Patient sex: M
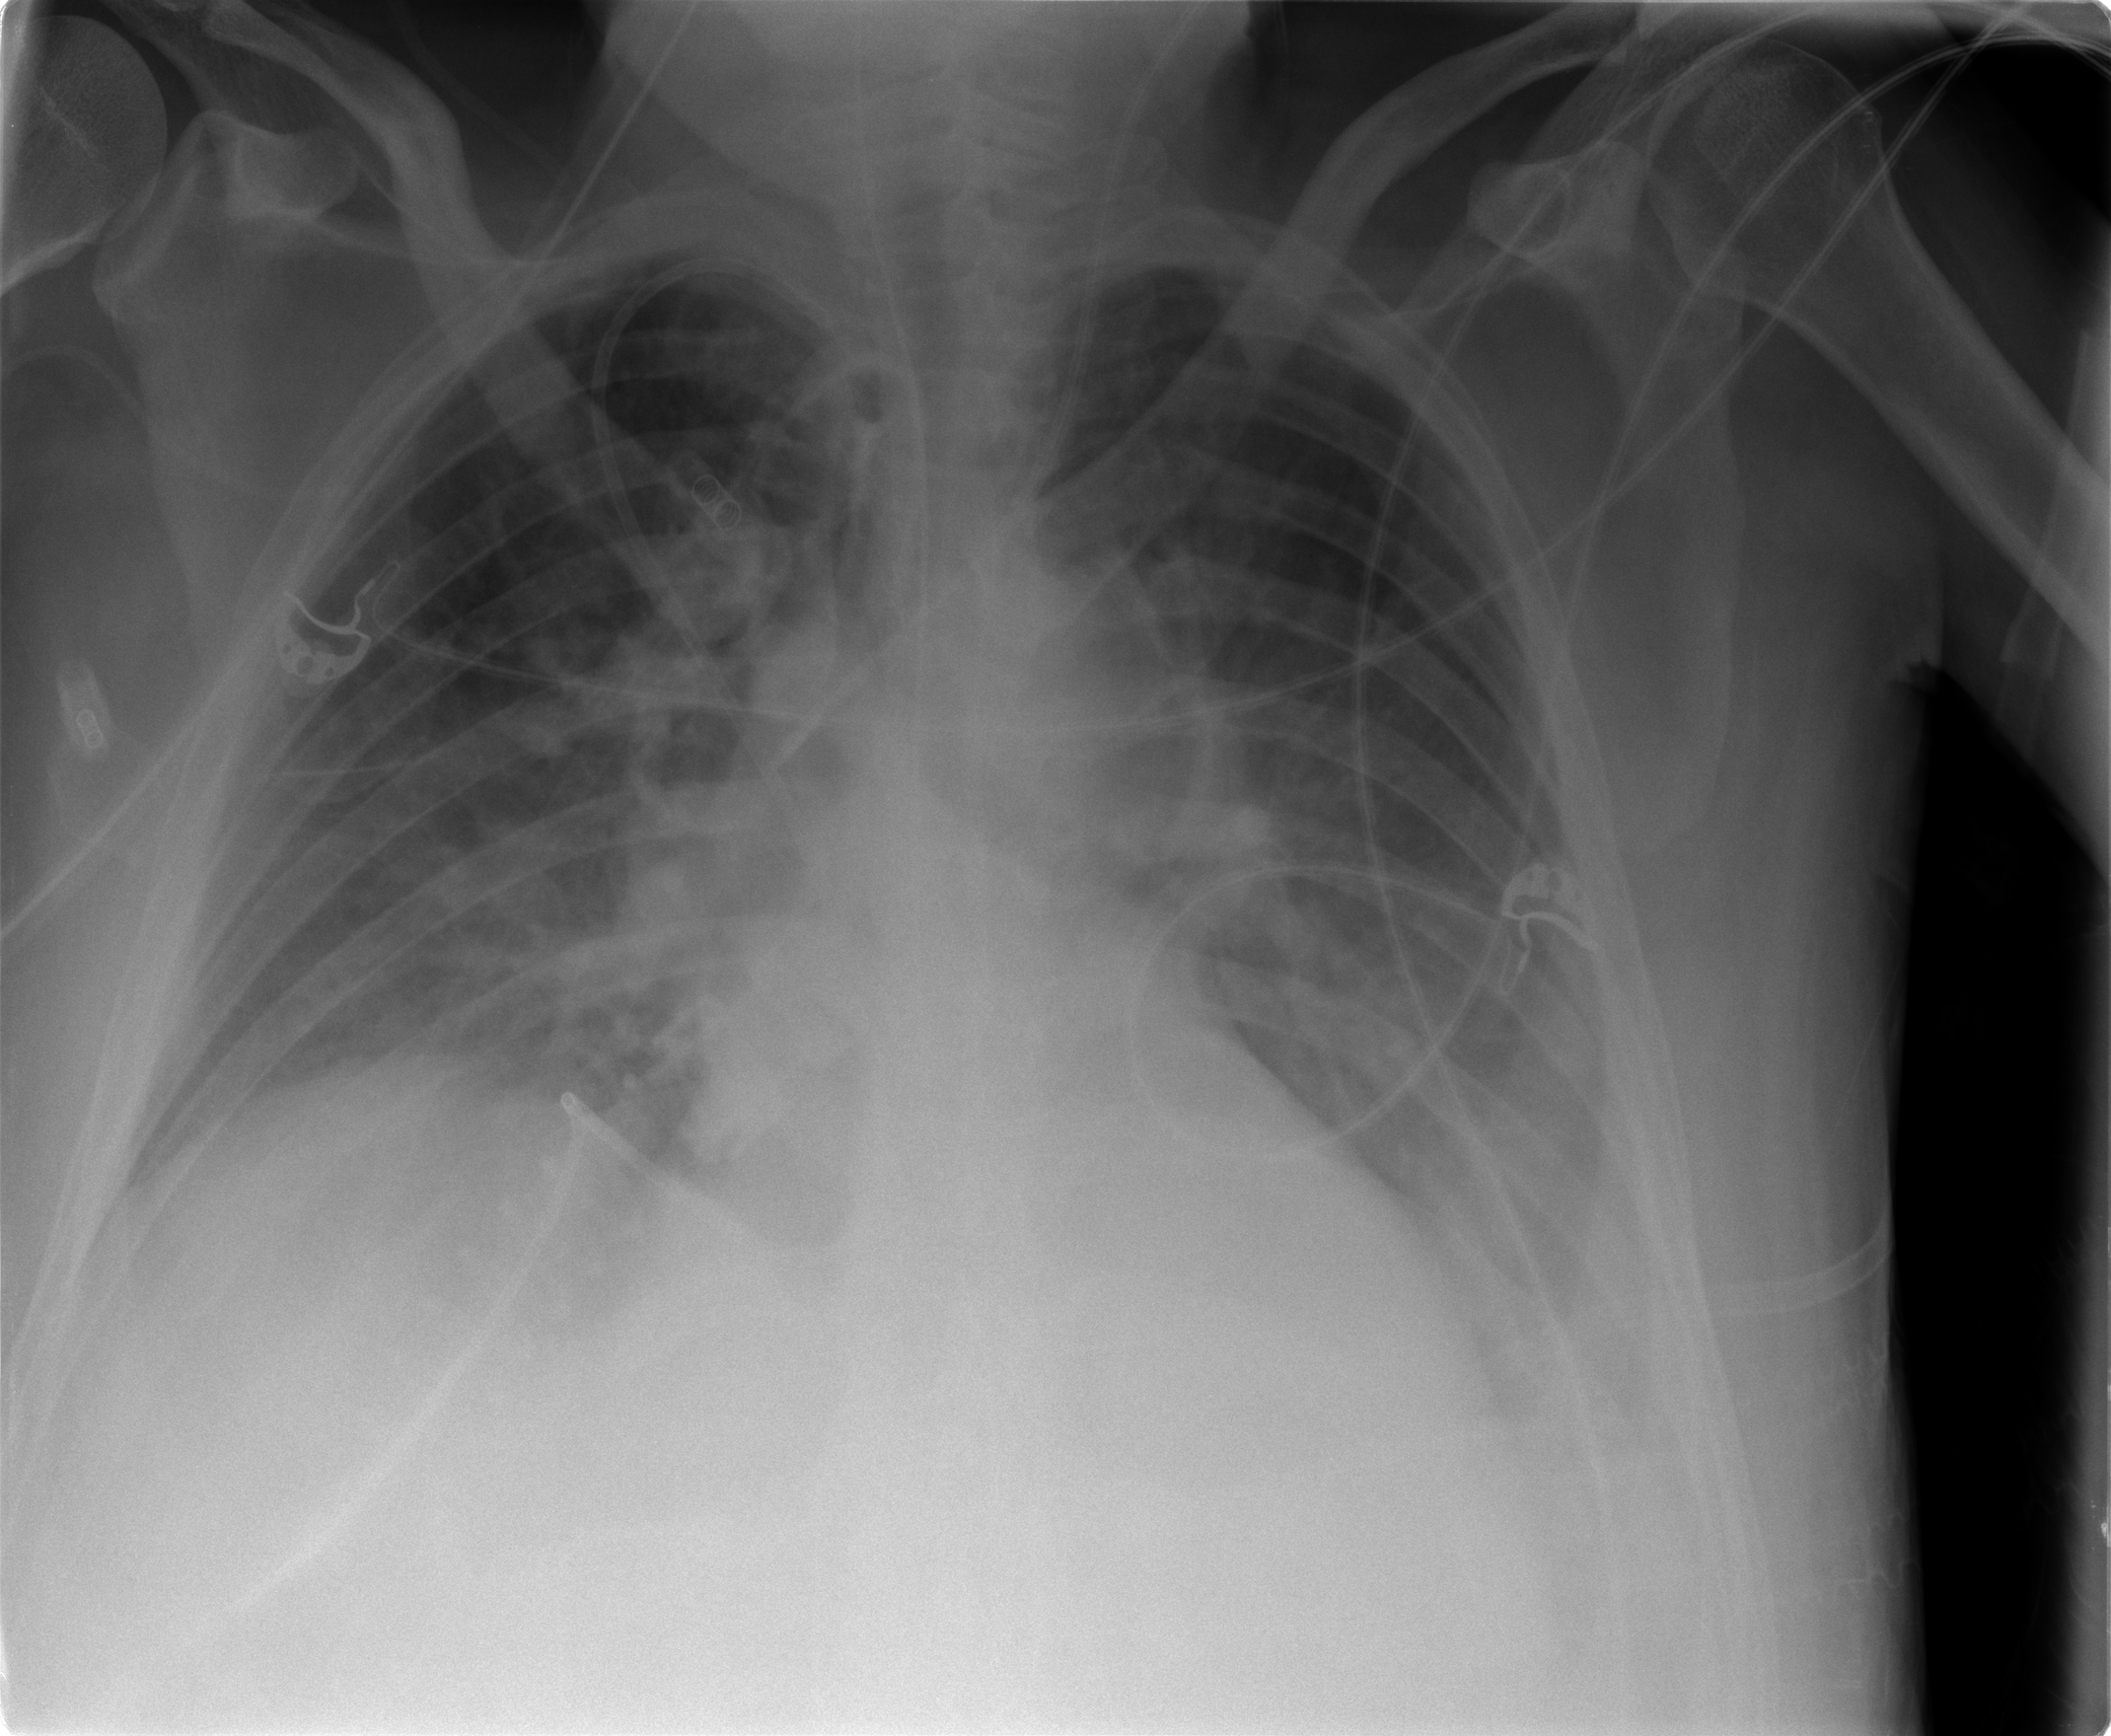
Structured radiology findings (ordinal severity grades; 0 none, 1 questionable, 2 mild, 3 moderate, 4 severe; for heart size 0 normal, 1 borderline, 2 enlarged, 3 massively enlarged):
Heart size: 0
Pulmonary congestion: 3
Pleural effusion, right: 2
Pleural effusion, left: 2
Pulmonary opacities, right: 2
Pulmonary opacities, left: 1
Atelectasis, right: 2
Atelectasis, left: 2